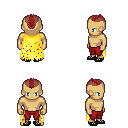
a pixel art fantasy rpg character, male body template, human, tanned skin, yellow tattered cape, red pants, brunette short mohawk hairstyle, ghillies, four views (front, back, left, right), 2x2 character sprite sheet, small pixel art, hard edges, no anti-aliasing